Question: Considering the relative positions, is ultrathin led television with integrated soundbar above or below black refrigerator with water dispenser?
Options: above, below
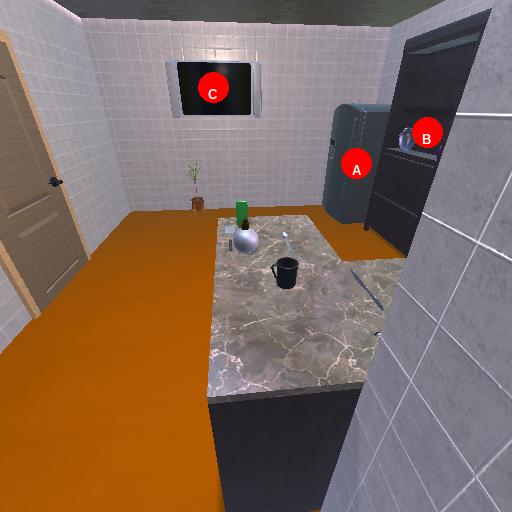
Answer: above